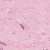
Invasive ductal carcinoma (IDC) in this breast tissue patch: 0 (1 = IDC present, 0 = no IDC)